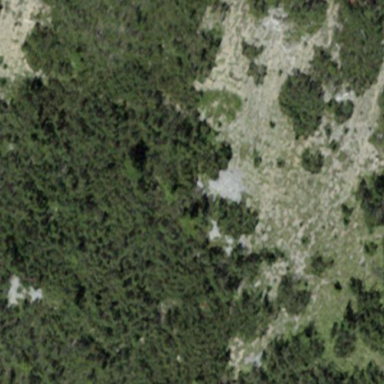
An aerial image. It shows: Area covered in scrub vegetation.